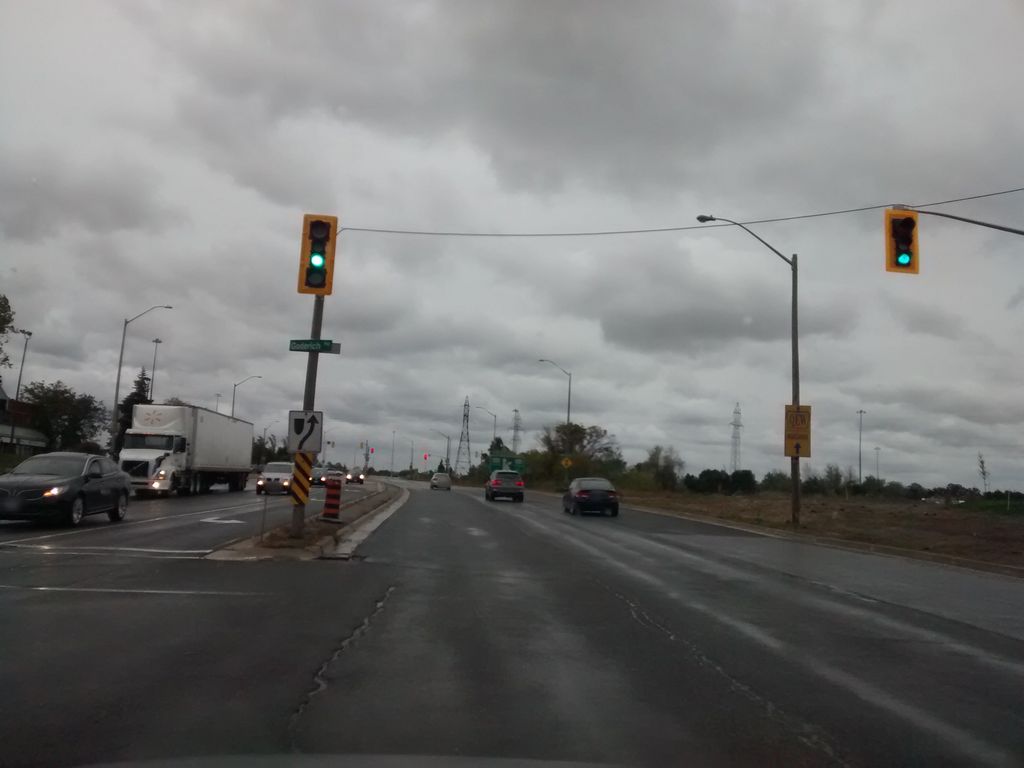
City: hamilton